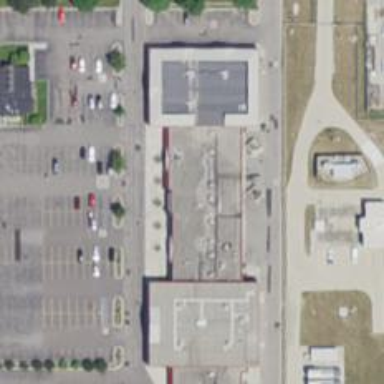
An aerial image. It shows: Post office.